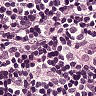
Metastatic tissue present: no